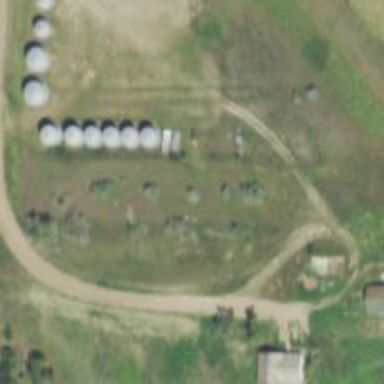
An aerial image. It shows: Silo.